Question: Please have a look at the following code of JavaFX and CSS.
'''
package helloworld;
import javafx.application.Application;
import javafx.stage.*;
import javafx.scene.*;
import javafx.event.*;
import javafx.geometry.Pos;
import javafx.scene.control.*;
import javafx.scene.layout.GridPane;
import javafx.scene.layout.HBox;
import javafx.scene.paint.Color;
import javafx.scene.text.Text;
public class Login2 extends Application
{
private Text welcome, message;
private Label userName, password;
private Button btn;
private GridPane grid;
private TextField userNameField;
private PasswordField passwordField;
private Scene scene;
private HBox hbox, hbox2;
public static void main(String[]args)
{
launch(args);
}
@Override
public void start(Stage stage)
{
//Intializing instance Varaibles
welcome = new Text("Welcome");
message = new Text();
userName = new Label("User Name: ");
password = new Label("Password: ");
btn = new Button("Submit");
btn.setOnAction(new Action());
userNameField = new TextField();
passwordField = new PasswordField();
grid = new GridPane();
grid.setAlignment(Pos.CENTER);
grid.setVgap(10);
grid.setHgap(10);
//Creating the GUI
hbox = new HBox();
hbox.getChildren().add(btn);
hbox.setAlignment(Pos.BOTTOM_RIGHT);
hbox2 = new HBox();
hbox2.getChildren().add(message);
hbox2.setAlignment(Pos.BOTTOM_RIGHT);
grid.add(welcome,0,0);
grid.add(userName,0,1);
grid.add(userNameField,1,1);
grid.add(password,0,2);
grid.add(passwordField,1,2);
grid.add(hbox,1,3);
grid.add(hbox2,1,4);
scene = new Scene(grid,300,275);
stage.setTitle("Welcome Form");
stage.setScene(scene);
scene.getStylesheets().add(Login2.class.getResource("Login.css").toExternalForm());
stage.show();
}
private class Action implements EventHandler<ActionEvent>
{
public void handle(ActionEvent ae)
{
message.setFill(Color.CRIMSON);
message.setText("You pressed the button");
}
}
}
'''
'''
/*
Document : Login
Created on : Jul 14, 2012, 8:04:31 PM
Author : Yohan
Description:
Purpose of the stylesheet follows.
*/
.root {
-fx-background-image: url(Desert.jpg);
}
'''
When I run this, I am getting the following error.
> Exception in Application start method Exception in thread "main"
java.lang.RuntimeException: Exception in Application start method at
com.sun.javafx.application.LauncherImpl.launchApplication1(Unknown
Source) at com.sun.javafx.application.LauncherImpl.access$000(Unknown
Source) at com.sun.javafx.application.LauncherImpl$1.run(Unknown
Source) at java.lang.Thread.run(Thread.java:722) Caused by:
java.lang.NullPointerException at
helloworld.Login2.start(Login2.java:80) at
com.sun.javafx.application.LauncherImpl$5.run(Unknown Source) at
com.sun.javafx.application.PlatformImpl$4.run(Unknown Source) at
com.sun.javafx.application.PlatformImpl$3.run(Unknown Source) at
com.sun.glass.ui.win.WinApplication._runLoop(Native Method) at
com.sun.glass.ui.win.WinApplication.access$100(Unknown Source) at
com.sun.glass.ui.win.WinApplication$2$1.run(Unknown Source) ... 1
more Java Result: 1
The uploaded image shows my folder structure.
Why I am getting this error? I can't understand! This is my third JavaFX code anyway. Please help!

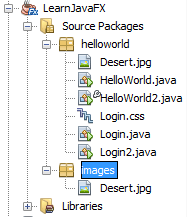
Answer: In Netbeans, with default project settings, most of time when the non java resource files are added to the package structure, the project needs to be rebuilded from the scratch. This way new resources will be copied to the "build" folder where the compiled java files are stored and run (without NullPointerException). The rebuild can be done by right clicking the project and doing "Clean and Build".